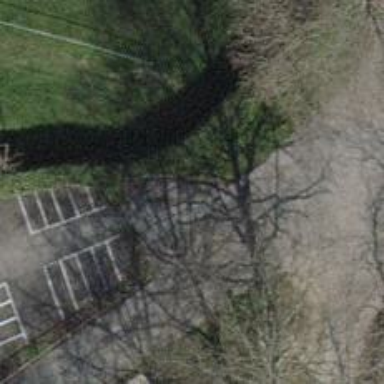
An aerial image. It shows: Asphalt pedestrian road.